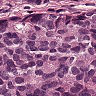
Metastatic tissue present: yes